Interaction volume radius: 5 \u00c5
Interaction volume height: 10 \u00c5
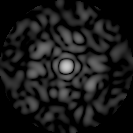
Disorder parameter: 0.805